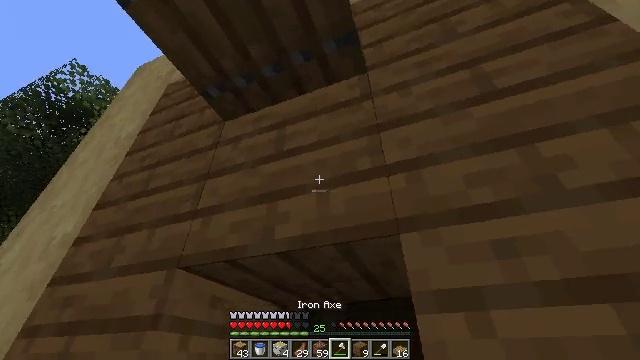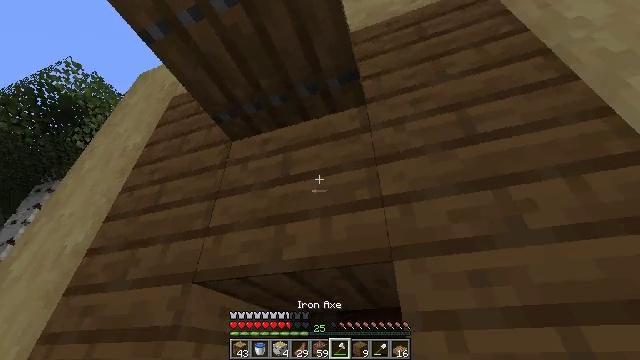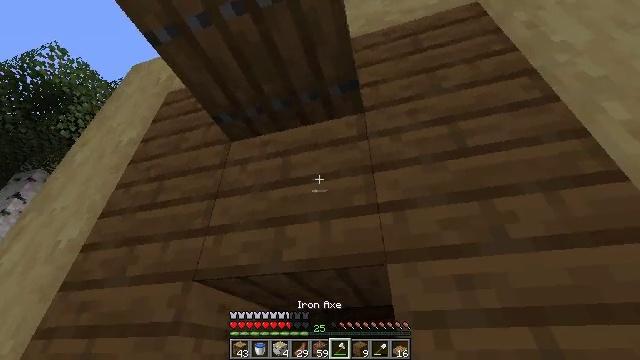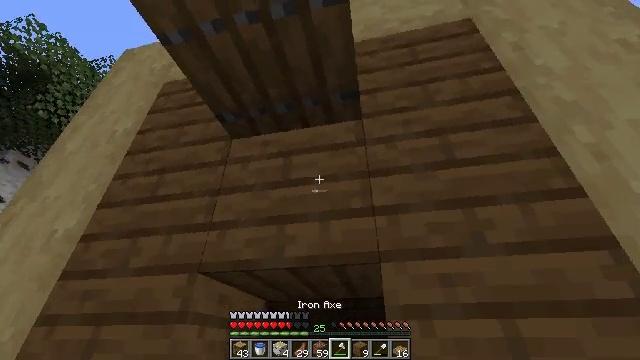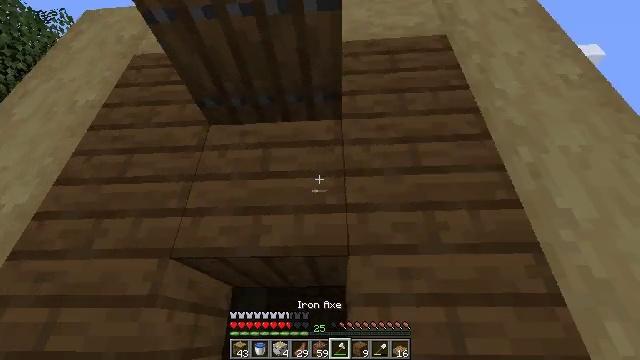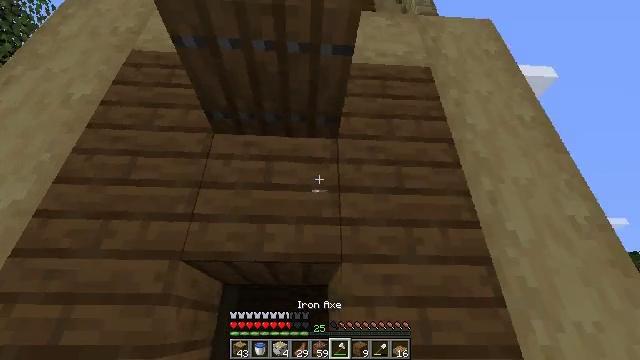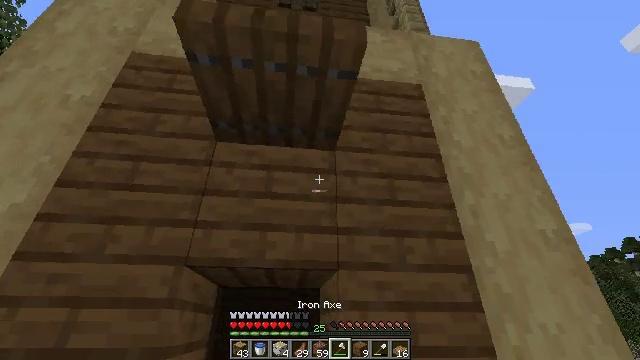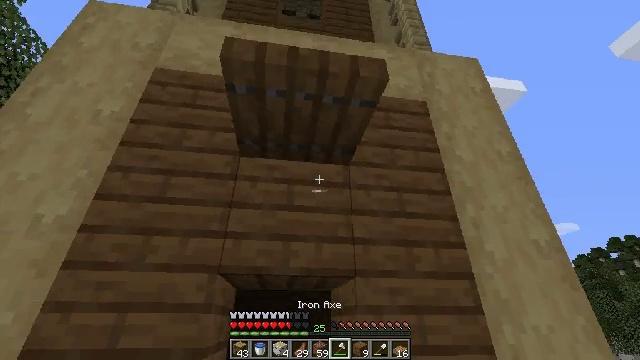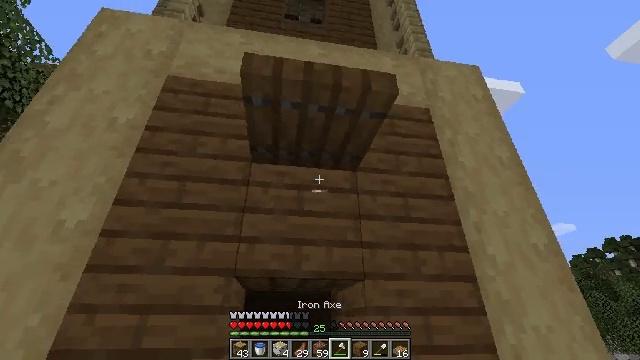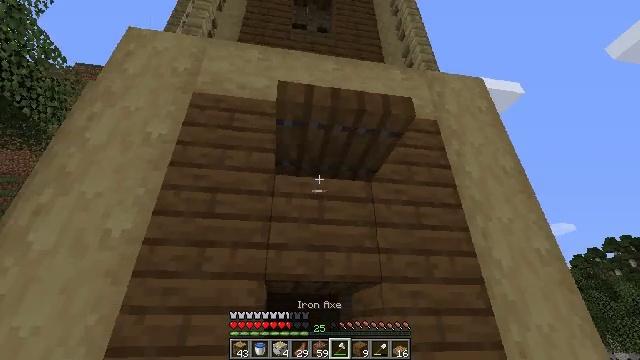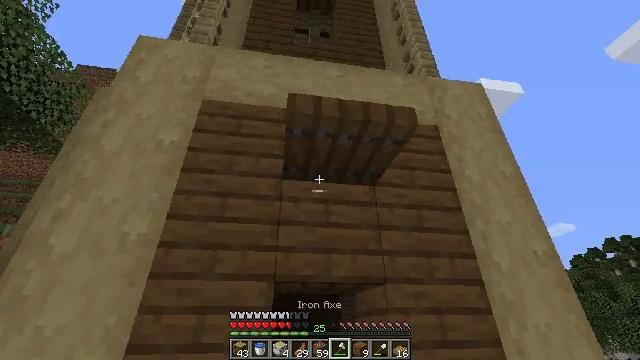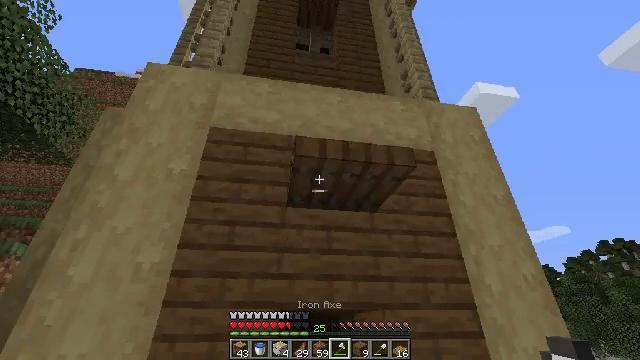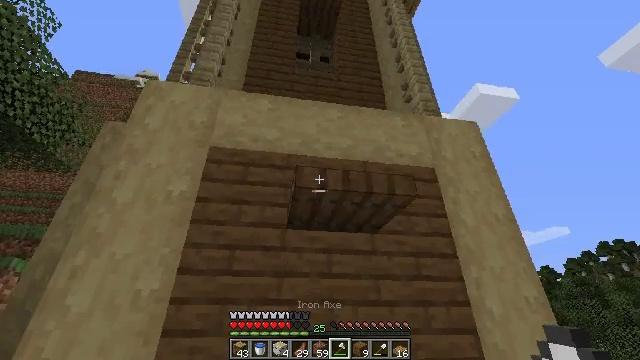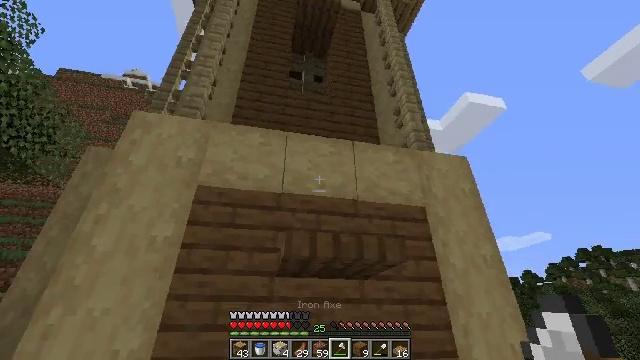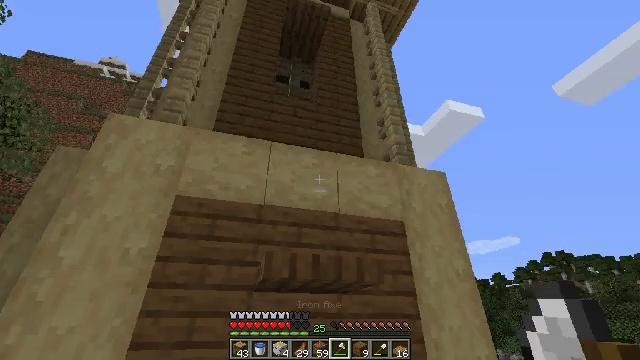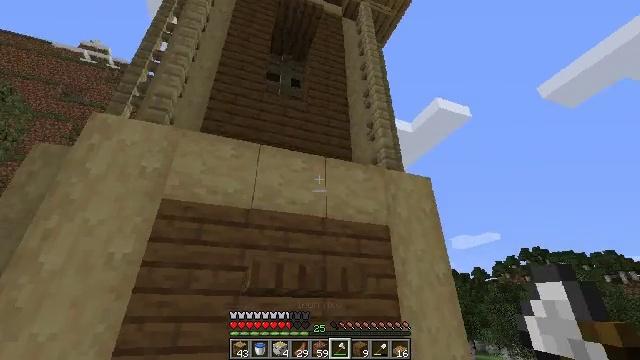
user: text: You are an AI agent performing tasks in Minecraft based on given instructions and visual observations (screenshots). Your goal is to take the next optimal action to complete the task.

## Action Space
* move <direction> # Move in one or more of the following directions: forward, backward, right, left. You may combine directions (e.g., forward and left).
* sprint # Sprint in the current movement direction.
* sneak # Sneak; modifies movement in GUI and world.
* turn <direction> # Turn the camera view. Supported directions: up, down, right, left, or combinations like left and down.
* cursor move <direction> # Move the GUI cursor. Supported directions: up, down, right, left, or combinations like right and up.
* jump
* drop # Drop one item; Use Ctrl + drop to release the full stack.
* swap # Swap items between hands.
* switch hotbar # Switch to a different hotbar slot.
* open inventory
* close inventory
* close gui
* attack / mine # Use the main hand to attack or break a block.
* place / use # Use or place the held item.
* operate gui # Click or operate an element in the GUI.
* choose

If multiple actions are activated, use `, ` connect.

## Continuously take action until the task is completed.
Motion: motion action
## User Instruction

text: Open the crafting table and make a birch fence.
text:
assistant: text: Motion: move back and move left, turn right
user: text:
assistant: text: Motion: move back and move left, turn right
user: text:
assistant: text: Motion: move back and move left, turn right and down
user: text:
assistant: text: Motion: move back and move left, turn right and down
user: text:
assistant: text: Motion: move back and move left, turn right and down
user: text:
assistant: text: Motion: move back and move left, turn right
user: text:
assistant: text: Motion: move back and move left, turn right
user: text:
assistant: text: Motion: move back and move left
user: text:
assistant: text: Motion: move back
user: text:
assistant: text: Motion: move back
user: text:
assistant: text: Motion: move back, jump
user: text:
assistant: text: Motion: move back, jump
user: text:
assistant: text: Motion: move back, turn right, jump
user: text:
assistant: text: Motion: move back, turn right, jump
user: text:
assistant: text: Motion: move back, turn right and down, jump
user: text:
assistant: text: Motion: move back, turn right and down, jump
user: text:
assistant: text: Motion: move back, turn right and down
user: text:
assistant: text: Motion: move back, turn right
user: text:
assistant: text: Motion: move back
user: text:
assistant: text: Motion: move back
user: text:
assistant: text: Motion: move back
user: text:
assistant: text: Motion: move back
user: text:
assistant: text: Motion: move back, turn left and down
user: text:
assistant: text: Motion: move back, turn left and down
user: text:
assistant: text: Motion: move back, turn left
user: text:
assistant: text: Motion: move back, turn left and up
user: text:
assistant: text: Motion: move back, turn left and up, jump
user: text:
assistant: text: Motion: move back, turn left and up, jump
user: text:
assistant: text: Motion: move back, jump
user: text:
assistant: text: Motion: move back, jump